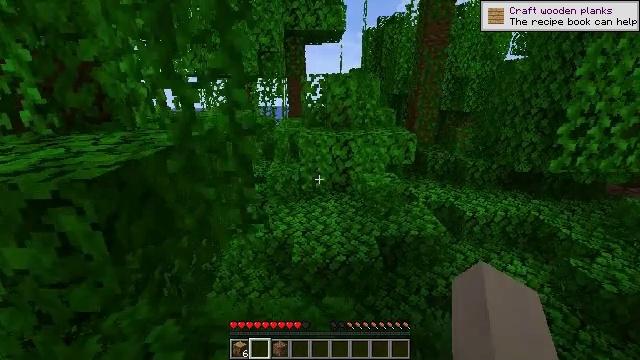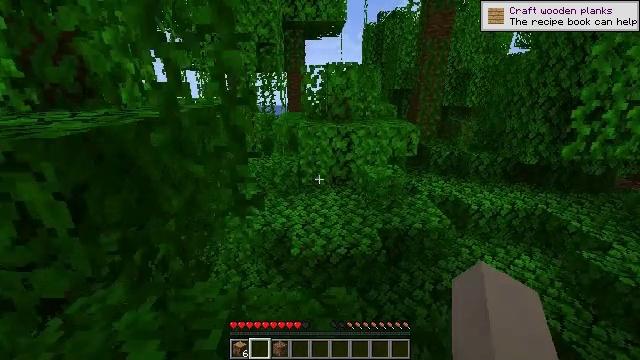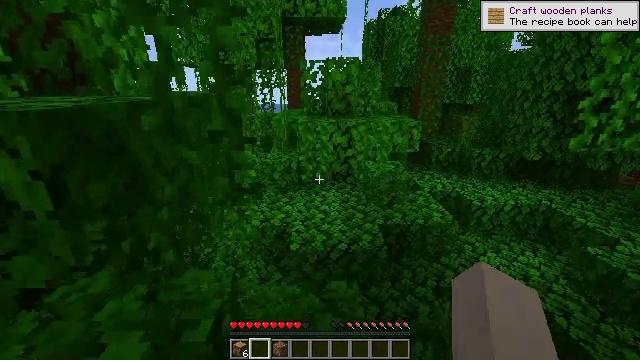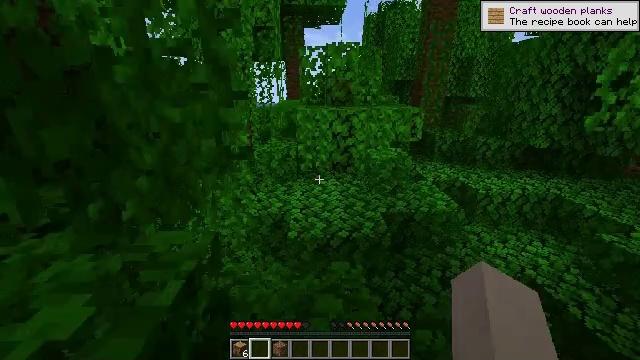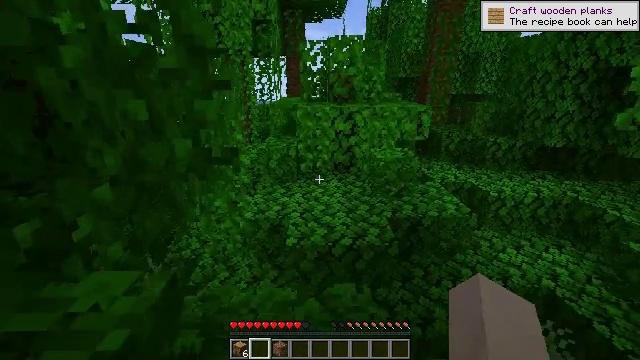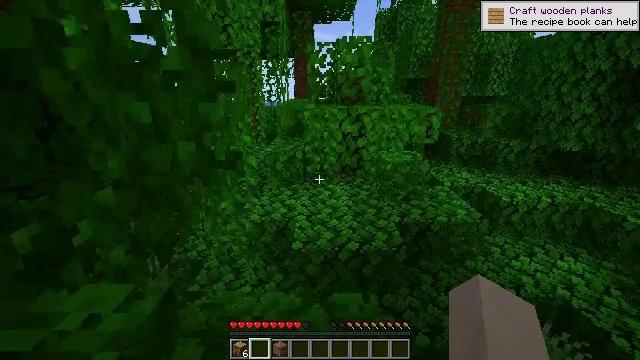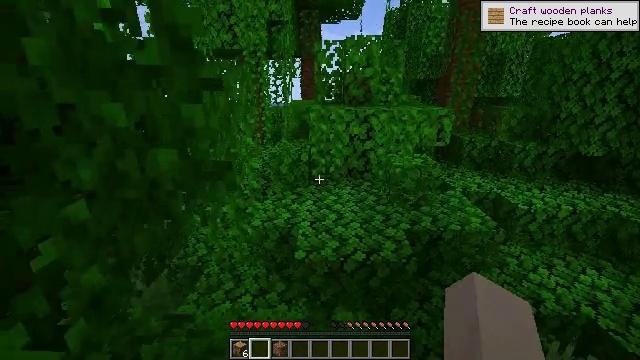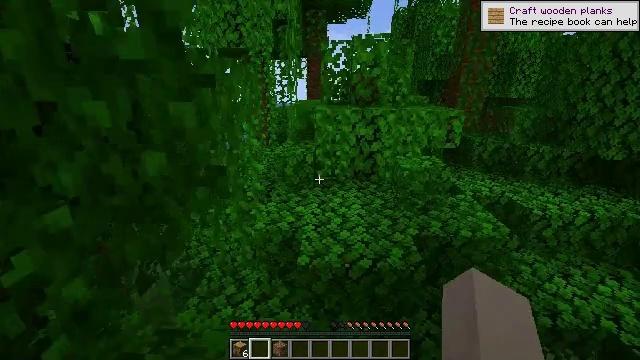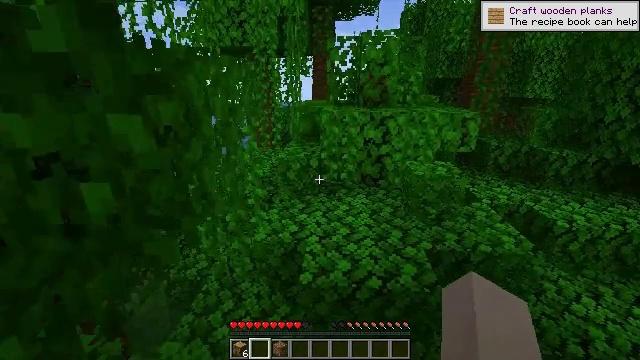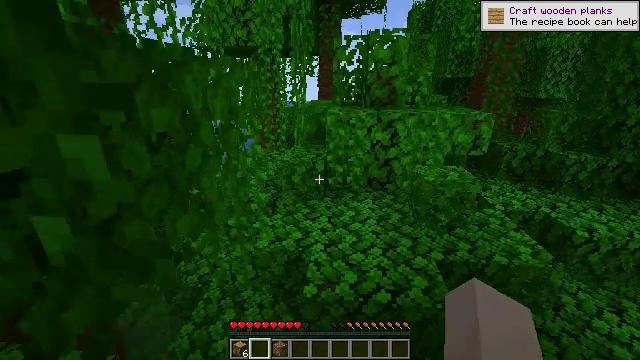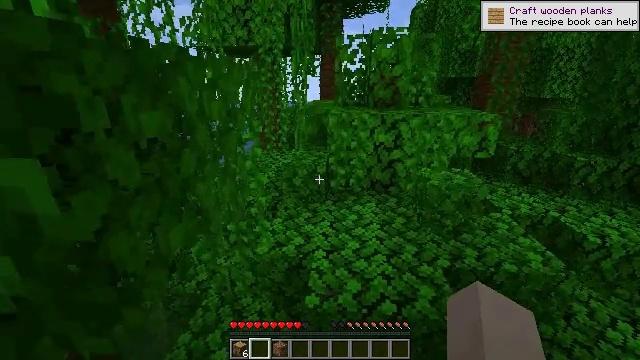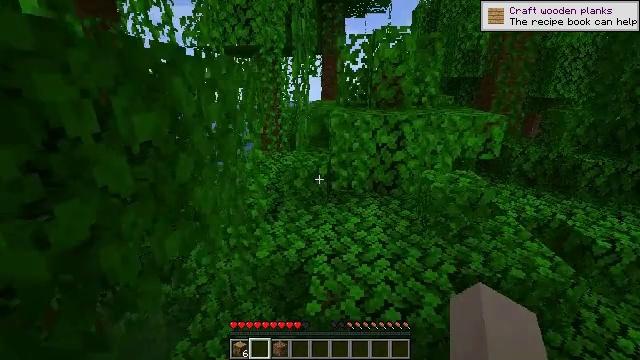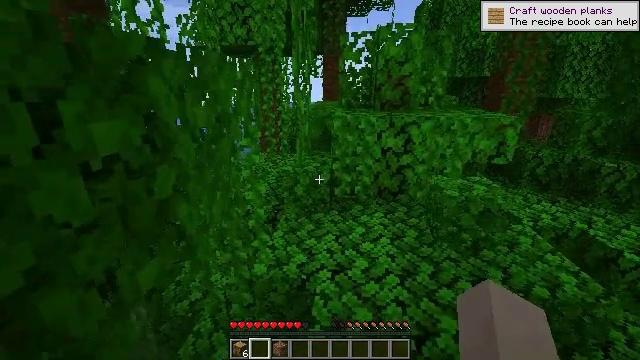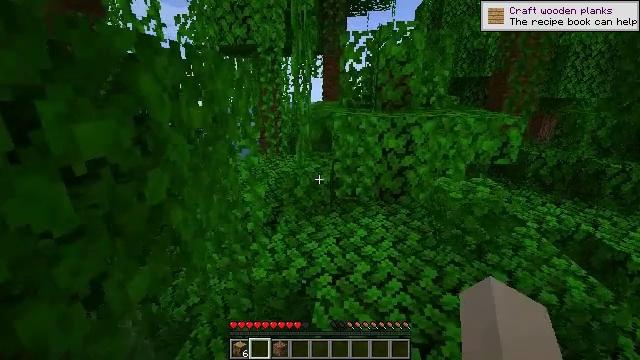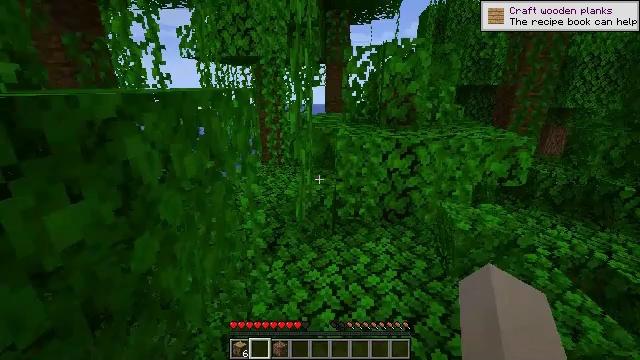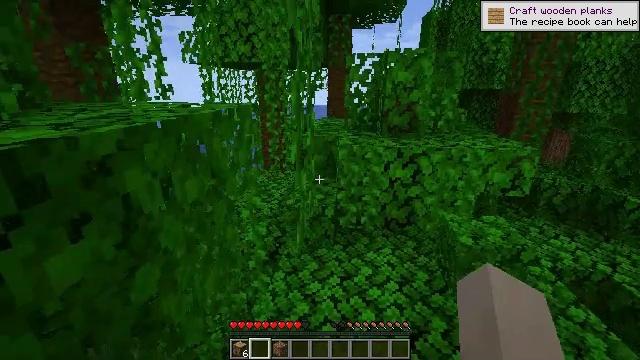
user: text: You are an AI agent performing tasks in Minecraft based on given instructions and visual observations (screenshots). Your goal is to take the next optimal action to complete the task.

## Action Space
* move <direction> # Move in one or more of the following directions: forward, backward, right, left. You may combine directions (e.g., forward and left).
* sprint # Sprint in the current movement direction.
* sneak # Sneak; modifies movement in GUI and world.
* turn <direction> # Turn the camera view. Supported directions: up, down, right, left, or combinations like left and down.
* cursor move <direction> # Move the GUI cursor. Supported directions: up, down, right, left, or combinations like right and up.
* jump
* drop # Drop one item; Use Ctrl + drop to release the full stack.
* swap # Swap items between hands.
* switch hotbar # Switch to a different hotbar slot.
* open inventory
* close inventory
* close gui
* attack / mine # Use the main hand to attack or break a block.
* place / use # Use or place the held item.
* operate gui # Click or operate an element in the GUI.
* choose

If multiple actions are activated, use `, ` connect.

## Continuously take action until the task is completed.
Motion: motion action
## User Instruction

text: Break the tripwire.
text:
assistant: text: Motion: move forward
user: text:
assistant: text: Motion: move forward
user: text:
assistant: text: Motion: move forward
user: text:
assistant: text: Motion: move forward
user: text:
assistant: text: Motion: move forward, turn left
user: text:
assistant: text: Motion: move forward, turn left
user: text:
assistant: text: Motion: move forward, turn left
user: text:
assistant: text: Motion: move forward, turn left
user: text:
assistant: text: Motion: move forward, turn left
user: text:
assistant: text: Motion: move forward
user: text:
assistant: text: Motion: move forward
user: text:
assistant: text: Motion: move forward
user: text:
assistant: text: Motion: move forward
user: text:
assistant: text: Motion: move forward, jump
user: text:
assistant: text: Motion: move forward, jump
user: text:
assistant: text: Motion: move forward, jump
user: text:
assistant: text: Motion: move forward, jump
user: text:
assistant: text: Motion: move forward, jump
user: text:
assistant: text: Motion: move forward, jump
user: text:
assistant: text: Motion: move forward, jump
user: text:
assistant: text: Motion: move forward, jump
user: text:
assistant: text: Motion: move forward
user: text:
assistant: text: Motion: move forward
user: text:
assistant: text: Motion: move forward
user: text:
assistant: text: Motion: move forward
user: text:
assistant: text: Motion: move forward
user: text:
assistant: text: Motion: move forward
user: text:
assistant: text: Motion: move forward, turn left and up
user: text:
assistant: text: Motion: move forward
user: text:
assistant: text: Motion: move forward